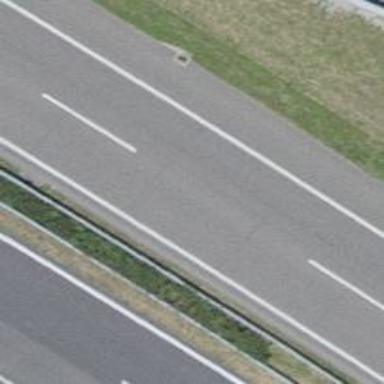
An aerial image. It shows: Asphalt motorway.